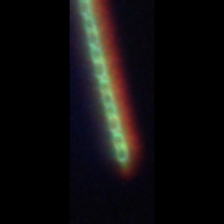
Taxon: Chaetoceros
Group: Diatoms